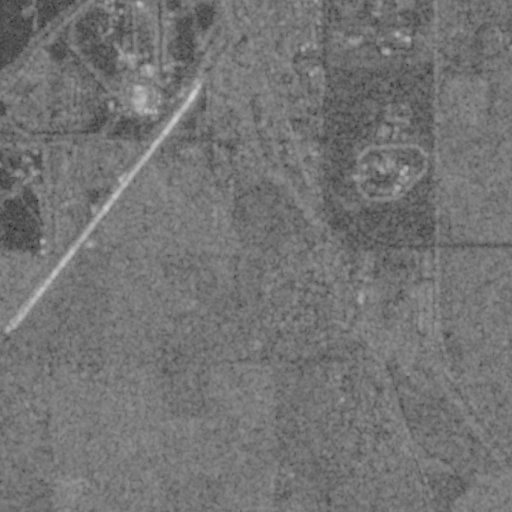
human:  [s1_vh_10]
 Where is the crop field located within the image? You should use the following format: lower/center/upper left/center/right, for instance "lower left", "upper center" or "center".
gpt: The crop field is located in the upper right of the image.
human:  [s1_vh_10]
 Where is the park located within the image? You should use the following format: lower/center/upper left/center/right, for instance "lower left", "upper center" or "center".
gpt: The park is located in the upper right of the image.
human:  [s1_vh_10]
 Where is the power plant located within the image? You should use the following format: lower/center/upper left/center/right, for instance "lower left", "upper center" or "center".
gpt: The power plant is located in the upper left of the image.
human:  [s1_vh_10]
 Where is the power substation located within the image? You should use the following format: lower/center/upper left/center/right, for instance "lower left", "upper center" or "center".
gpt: The power substation is located in the upper of the image.
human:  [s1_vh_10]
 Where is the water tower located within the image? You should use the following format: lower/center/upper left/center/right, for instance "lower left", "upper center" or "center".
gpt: The water tower is located in the upper right of the image.
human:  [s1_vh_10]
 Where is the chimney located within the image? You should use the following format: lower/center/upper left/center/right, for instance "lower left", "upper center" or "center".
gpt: The chimney is located in the upper left of the image.
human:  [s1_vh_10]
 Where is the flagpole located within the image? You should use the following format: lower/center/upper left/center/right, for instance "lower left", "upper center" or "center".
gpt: The flagpole is located in the center right of the image.
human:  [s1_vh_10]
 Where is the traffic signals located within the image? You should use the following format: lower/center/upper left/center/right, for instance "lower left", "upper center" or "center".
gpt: The traffic signals is located in the upper center of the image.
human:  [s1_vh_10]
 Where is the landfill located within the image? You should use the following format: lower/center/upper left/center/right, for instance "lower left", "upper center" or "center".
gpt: There is no landfill in the image.

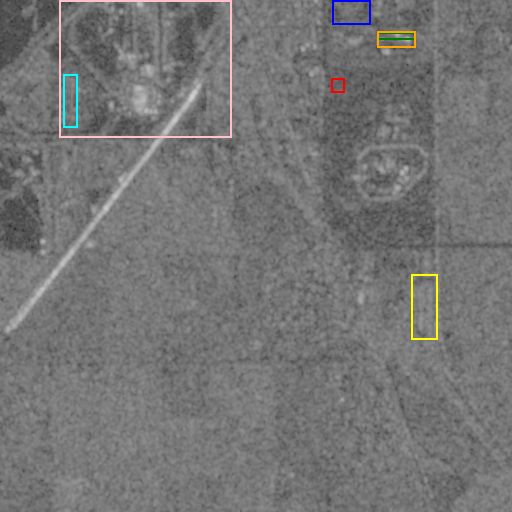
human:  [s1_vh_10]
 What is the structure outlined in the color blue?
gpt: The structure outlined in blue is a crop field.
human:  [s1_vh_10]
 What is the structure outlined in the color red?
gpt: The structure outlined in red is a park.
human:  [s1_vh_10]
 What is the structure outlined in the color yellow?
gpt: The structure outlined in yellow is a parking lot.
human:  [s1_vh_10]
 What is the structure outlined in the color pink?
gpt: The structure outlined in pink is a power plant.
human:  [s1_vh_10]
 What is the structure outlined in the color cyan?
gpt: The structure outlined in cyan is a power substation.
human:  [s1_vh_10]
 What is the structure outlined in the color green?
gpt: The structure outlined in green is a building.
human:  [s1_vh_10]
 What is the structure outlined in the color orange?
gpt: The structure outlined in orange is a building.
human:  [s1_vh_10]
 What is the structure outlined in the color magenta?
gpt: There is no magenta outline.